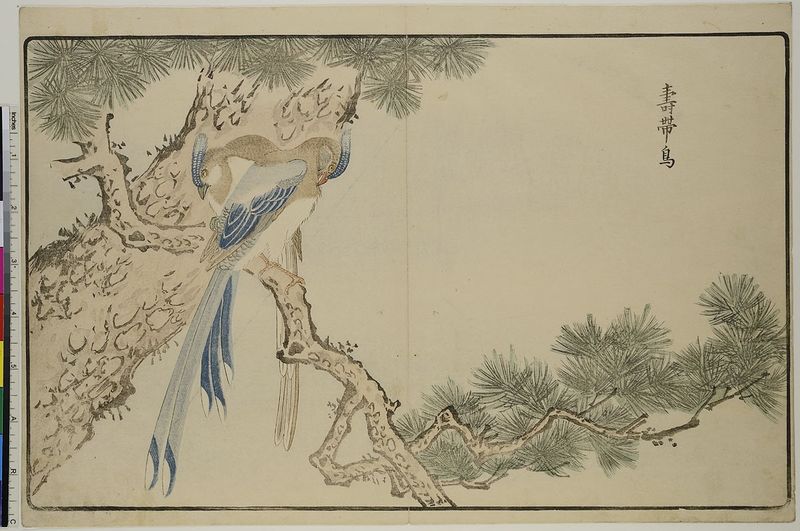
Titel: Jutaicho auf einer Kiefer, aus dem Buch: Bilder importierter Vögel
Künstler: Kitao Masayoshi
Standort: Hamburg
Institution: Museum für Kunst und Gewerbe Hamburg
Schlagwörter: baum, vogel, strauch, holzschnitt, druckgraphik, druckgrafik, kiefer, zeit, farbholzschnitt, edo, reproduktionen, druckerzeugnisse, bäume, sträucher, vögel, blindprägedruck, blinddruck